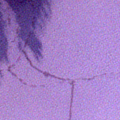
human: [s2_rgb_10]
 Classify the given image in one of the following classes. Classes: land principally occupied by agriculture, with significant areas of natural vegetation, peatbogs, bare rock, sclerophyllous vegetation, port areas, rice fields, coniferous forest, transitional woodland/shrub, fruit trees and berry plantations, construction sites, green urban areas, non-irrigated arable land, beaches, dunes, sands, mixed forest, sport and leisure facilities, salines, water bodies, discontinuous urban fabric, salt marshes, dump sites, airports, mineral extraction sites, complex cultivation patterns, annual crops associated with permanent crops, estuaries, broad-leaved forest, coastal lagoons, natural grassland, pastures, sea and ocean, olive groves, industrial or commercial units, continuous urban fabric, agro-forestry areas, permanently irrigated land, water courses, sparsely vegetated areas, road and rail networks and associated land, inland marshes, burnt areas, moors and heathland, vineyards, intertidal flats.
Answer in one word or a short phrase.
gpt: water bodies